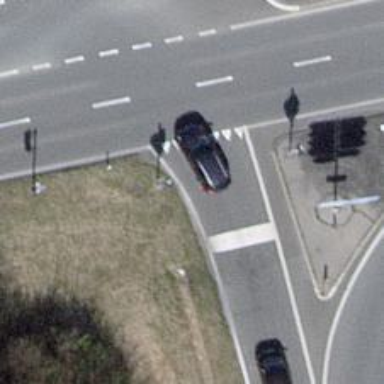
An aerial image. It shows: Road with traffic signals for signaling.